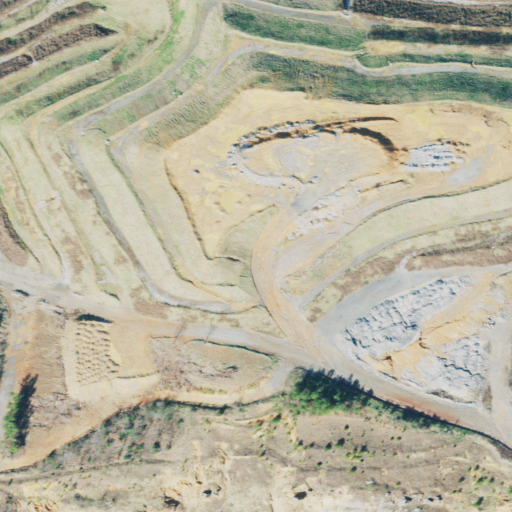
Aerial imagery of mountain in Georgia named Iron Mountain containing barren land, grassland, evergreen forest, and mixed forest